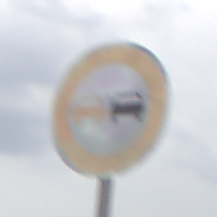
Verkehrszeichen: Ueberholverbot
Umgebung: Outdoor, Nature
Tageszeit: Midday
Wetter: PartlyCloudy
Licht: Natural
Jahreszeit: NotSpecified
Kontrast: LowContrast